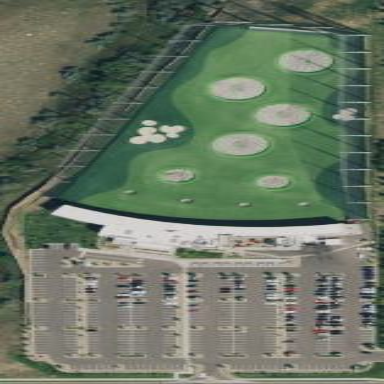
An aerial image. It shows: Sports centre dedicated to golf.